Aerial crown-view tile of a tropical tree (Barro Colorado Island, Panama), acquired 20240918:
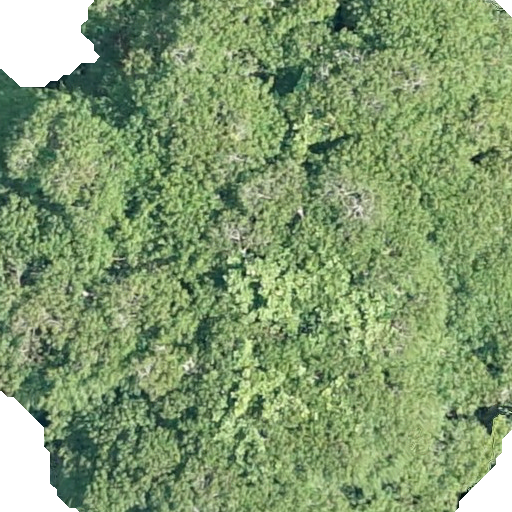
Species: Hura crepitans
GBIF accepted scientific name: Hura crepitans
Crown area: 525.11 m²